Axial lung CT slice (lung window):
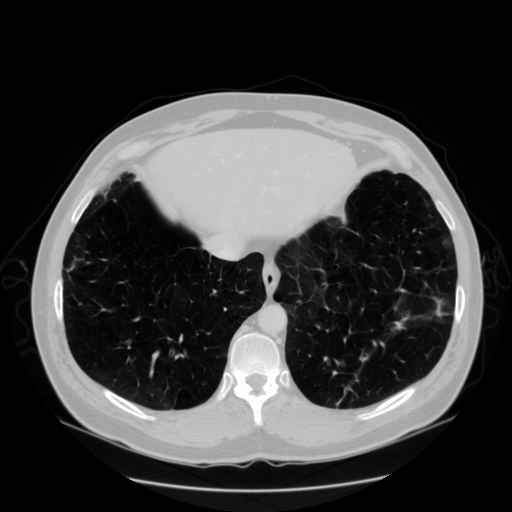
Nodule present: no